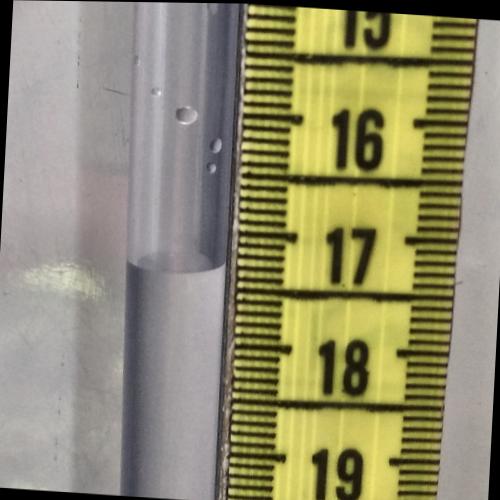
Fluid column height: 17.3 cm